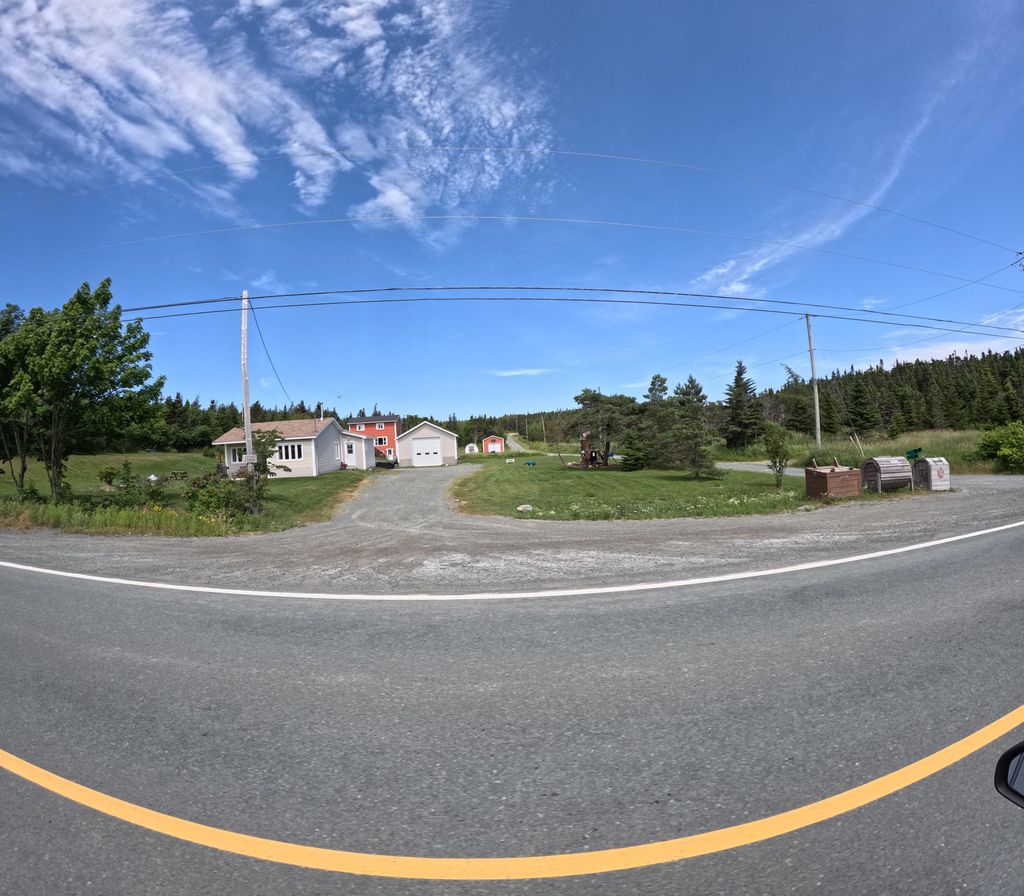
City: st_johns